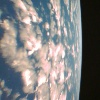
Label: cloud